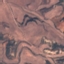
Land use / land cover: HerbaceousVegetation